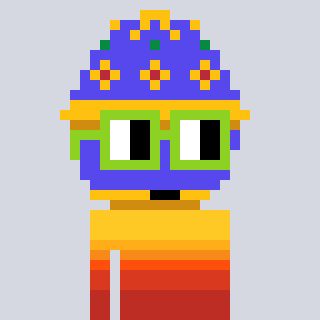
a pixel art character with square light green glasses, a faberge-shaped head and a blue-colored body on a cool background